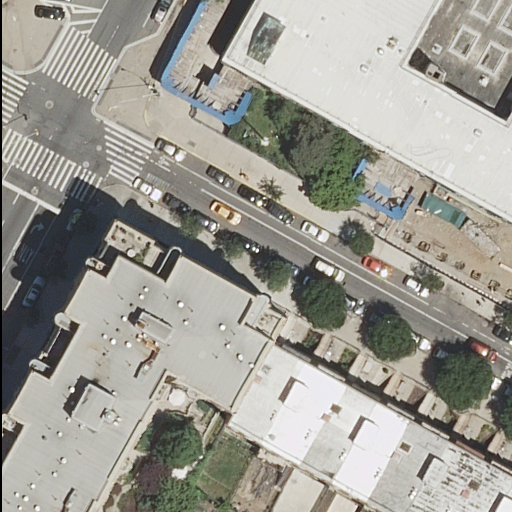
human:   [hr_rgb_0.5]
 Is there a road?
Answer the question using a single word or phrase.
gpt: yes

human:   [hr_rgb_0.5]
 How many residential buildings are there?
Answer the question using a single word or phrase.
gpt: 10

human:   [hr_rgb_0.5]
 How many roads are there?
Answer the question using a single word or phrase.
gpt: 3

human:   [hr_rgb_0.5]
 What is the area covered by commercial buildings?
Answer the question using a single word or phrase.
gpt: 0m2

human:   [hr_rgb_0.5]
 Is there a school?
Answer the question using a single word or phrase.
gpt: yes

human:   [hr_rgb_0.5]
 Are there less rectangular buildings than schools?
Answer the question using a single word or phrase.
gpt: no

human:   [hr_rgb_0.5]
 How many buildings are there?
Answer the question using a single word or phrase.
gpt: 10

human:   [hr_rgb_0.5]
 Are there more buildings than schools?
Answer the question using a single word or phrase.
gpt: yes

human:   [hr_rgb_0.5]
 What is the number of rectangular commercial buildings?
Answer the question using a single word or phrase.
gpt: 0

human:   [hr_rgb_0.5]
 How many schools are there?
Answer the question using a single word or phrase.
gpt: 1

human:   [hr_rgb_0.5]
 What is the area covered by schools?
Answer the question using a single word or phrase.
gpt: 1581m2

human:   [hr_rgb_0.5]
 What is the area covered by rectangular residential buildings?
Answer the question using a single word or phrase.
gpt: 2515m2

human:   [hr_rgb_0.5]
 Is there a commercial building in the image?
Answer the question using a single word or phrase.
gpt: no

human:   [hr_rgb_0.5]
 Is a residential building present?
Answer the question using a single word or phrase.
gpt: yes

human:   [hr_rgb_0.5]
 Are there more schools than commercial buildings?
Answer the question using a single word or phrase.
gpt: yes

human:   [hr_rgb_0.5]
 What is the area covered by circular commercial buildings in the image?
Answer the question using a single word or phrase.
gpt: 0m2

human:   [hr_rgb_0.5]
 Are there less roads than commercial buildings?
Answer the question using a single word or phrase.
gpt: no

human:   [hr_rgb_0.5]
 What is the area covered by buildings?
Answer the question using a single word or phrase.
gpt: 4214m2

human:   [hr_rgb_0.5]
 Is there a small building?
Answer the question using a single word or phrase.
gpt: yes

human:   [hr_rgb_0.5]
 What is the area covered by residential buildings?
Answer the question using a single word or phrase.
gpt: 4214m2

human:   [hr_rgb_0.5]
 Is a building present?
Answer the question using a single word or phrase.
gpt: yes

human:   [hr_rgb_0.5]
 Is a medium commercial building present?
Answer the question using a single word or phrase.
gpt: no

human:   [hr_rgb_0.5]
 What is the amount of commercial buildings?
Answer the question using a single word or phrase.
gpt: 0

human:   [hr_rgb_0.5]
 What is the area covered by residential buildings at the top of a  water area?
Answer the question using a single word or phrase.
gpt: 0m2

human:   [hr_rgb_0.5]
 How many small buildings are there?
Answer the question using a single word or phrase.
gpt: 2

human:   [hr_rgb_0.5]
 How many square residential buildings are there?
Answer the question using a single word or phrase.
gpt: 0

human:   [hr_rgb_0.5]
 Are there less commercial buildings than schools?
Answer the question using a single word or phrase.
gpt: yes

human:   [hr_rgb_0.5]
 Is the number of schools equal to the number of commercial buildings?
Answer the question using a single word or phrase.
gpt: no

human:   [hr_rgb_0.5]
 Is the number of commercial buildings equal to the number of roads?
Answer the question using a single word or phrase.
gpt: no

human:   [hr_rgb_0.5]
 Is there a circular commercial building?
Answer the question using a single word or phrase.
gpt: no

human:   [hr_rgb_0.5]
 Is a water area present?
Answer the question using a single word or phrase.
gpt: no

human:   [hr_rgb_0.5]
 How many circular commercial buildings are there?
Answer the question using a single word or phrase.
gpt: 0

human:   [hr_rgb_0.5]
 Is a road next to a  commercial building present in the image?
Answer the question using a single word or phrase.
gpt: no

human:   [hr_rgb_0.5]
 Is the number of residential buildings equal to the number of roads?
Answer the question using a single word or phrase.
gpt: no

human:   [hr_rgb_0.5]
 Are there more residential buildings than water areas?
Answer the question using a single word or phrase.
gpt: yes

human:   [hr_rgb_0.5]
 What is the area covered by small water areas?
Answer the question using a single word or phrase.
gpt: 0m2

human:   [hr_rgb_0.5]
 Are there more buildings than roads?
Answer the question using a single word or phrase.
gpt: yes

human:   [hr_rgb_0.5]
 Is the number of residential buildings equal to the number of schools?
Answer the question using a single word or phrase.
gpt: no

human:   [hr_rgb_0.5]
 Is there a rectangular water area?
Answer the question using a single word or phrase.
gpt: no

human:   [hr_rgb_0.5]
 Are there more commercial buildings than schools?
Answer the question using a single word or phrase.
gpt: no

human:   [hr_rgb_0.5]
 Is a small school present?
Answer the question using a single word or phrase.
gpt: no

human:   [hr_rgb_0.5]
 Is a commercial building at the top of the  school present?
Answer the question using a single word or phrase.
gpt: no

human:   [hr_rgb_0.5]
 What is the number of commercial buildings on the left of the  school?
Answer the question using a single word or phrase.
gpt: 0

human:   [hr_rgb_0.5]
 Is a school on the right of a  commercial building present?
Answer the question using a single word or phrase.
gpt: no

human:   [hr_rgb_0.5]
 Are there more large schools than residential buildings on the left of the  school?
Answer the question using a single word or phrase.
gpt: no

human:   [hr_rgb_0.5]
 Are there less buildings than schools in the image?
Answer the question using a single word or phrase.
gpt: no

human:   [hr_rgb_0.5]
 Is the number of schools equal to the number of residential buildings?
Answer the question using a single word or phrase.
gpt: no

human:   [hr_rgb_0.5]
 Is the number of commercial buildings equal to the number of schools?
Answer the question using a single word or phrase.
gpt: no

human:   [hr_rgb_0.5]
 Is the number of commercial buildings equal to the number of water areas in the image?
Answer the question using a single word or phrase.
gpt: yes

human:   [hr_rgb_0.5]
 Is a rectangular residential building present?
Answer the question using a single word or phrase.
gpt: yes

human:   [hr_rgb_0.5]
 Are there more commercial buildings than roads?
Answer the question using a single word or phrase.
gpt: no

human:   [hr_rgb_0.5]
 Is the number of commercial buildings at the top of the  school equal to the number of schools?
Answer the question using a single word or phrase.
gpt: no

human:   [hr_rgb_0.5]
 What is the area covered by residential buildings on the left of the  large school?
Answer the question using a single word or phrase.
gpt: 2007m2

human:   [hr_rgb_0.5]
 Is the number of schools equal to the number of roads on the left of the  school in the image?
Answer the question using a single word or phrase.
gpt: no

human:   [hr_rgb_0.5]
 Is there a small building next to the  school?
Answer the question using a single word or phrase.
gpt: yes

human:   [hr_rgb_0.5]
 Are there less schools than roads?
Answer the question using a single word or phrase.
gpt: yes

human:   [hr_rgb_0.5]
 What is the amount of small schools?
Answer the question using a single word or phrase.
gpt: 0

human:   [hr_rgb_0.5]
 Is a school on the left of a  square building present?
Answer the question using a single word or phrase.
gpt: no

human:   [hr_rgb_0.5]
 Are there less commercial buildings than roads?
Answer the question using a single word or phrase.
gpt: yes

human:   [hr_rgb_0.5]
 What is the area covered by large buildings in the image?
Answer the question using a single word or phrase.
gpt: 3280m2

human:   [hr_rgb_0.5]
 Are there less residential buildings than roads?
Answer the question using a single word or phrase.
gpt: no

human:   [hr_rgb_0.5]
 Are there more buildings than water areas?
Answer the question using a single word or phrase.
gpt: yes

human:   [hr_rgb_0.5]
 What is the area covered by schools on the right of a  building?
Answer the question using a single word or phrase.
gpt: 1581m2

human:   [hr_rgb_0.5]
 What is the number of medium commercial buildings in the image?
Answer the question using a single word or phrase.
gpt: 0